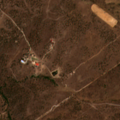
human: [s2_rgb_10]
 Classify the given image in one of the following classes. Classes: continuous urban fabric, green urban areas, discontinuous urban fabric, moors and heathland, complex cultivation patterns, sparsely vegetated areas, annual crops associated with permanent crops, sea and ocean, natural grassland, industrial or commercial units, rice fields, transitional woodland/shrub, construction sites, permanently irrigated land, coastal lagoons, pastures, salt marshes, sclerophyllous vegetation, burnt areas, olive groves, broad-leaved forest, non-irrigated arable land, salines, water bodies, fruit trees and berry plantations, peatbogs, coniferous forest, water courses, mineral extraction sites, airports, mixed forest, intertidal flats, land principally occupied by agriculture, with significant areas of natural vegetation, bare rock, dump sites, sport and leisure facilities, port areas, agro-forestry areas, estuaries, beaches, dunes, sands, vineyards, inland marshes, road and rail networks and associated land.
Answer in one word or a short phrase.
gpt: pastures, complex cultivation patterns, agro-forestry areas